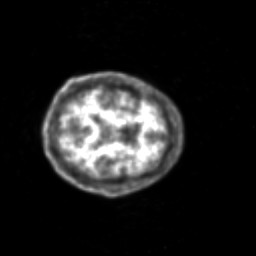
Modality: PET
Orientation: axial
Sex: female
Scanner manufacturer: siemens